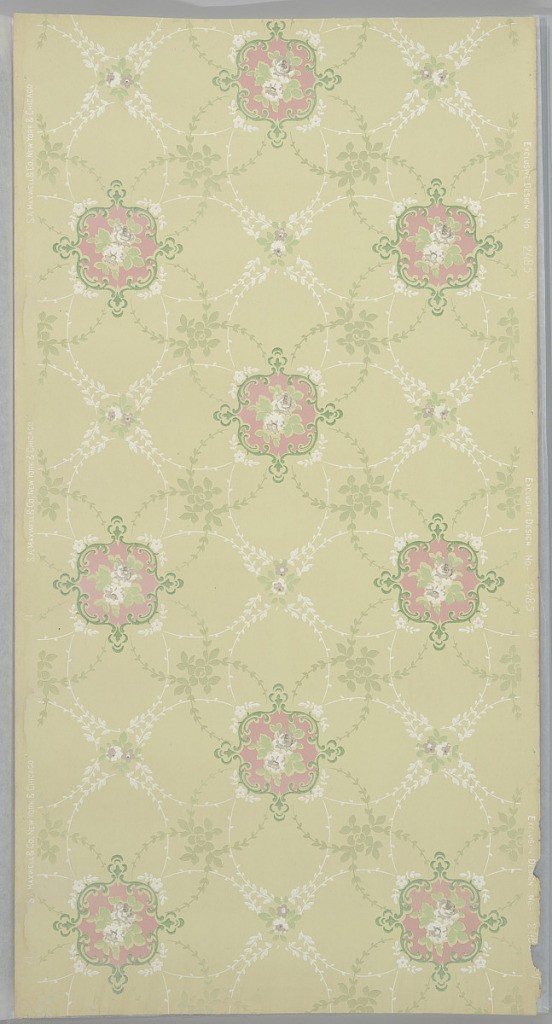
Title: Ceiling paper
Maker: Maxwell & Co., S.A., Chicago, Illinois, USA
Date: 1905–1915
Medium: Machine-printed paper, liquid mica
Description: Squarish medallions with a projection on each side, connected by lacy framework of floral and foliate swags in green and white. Printed in mauve, green, and white on light green ground.